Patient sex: M
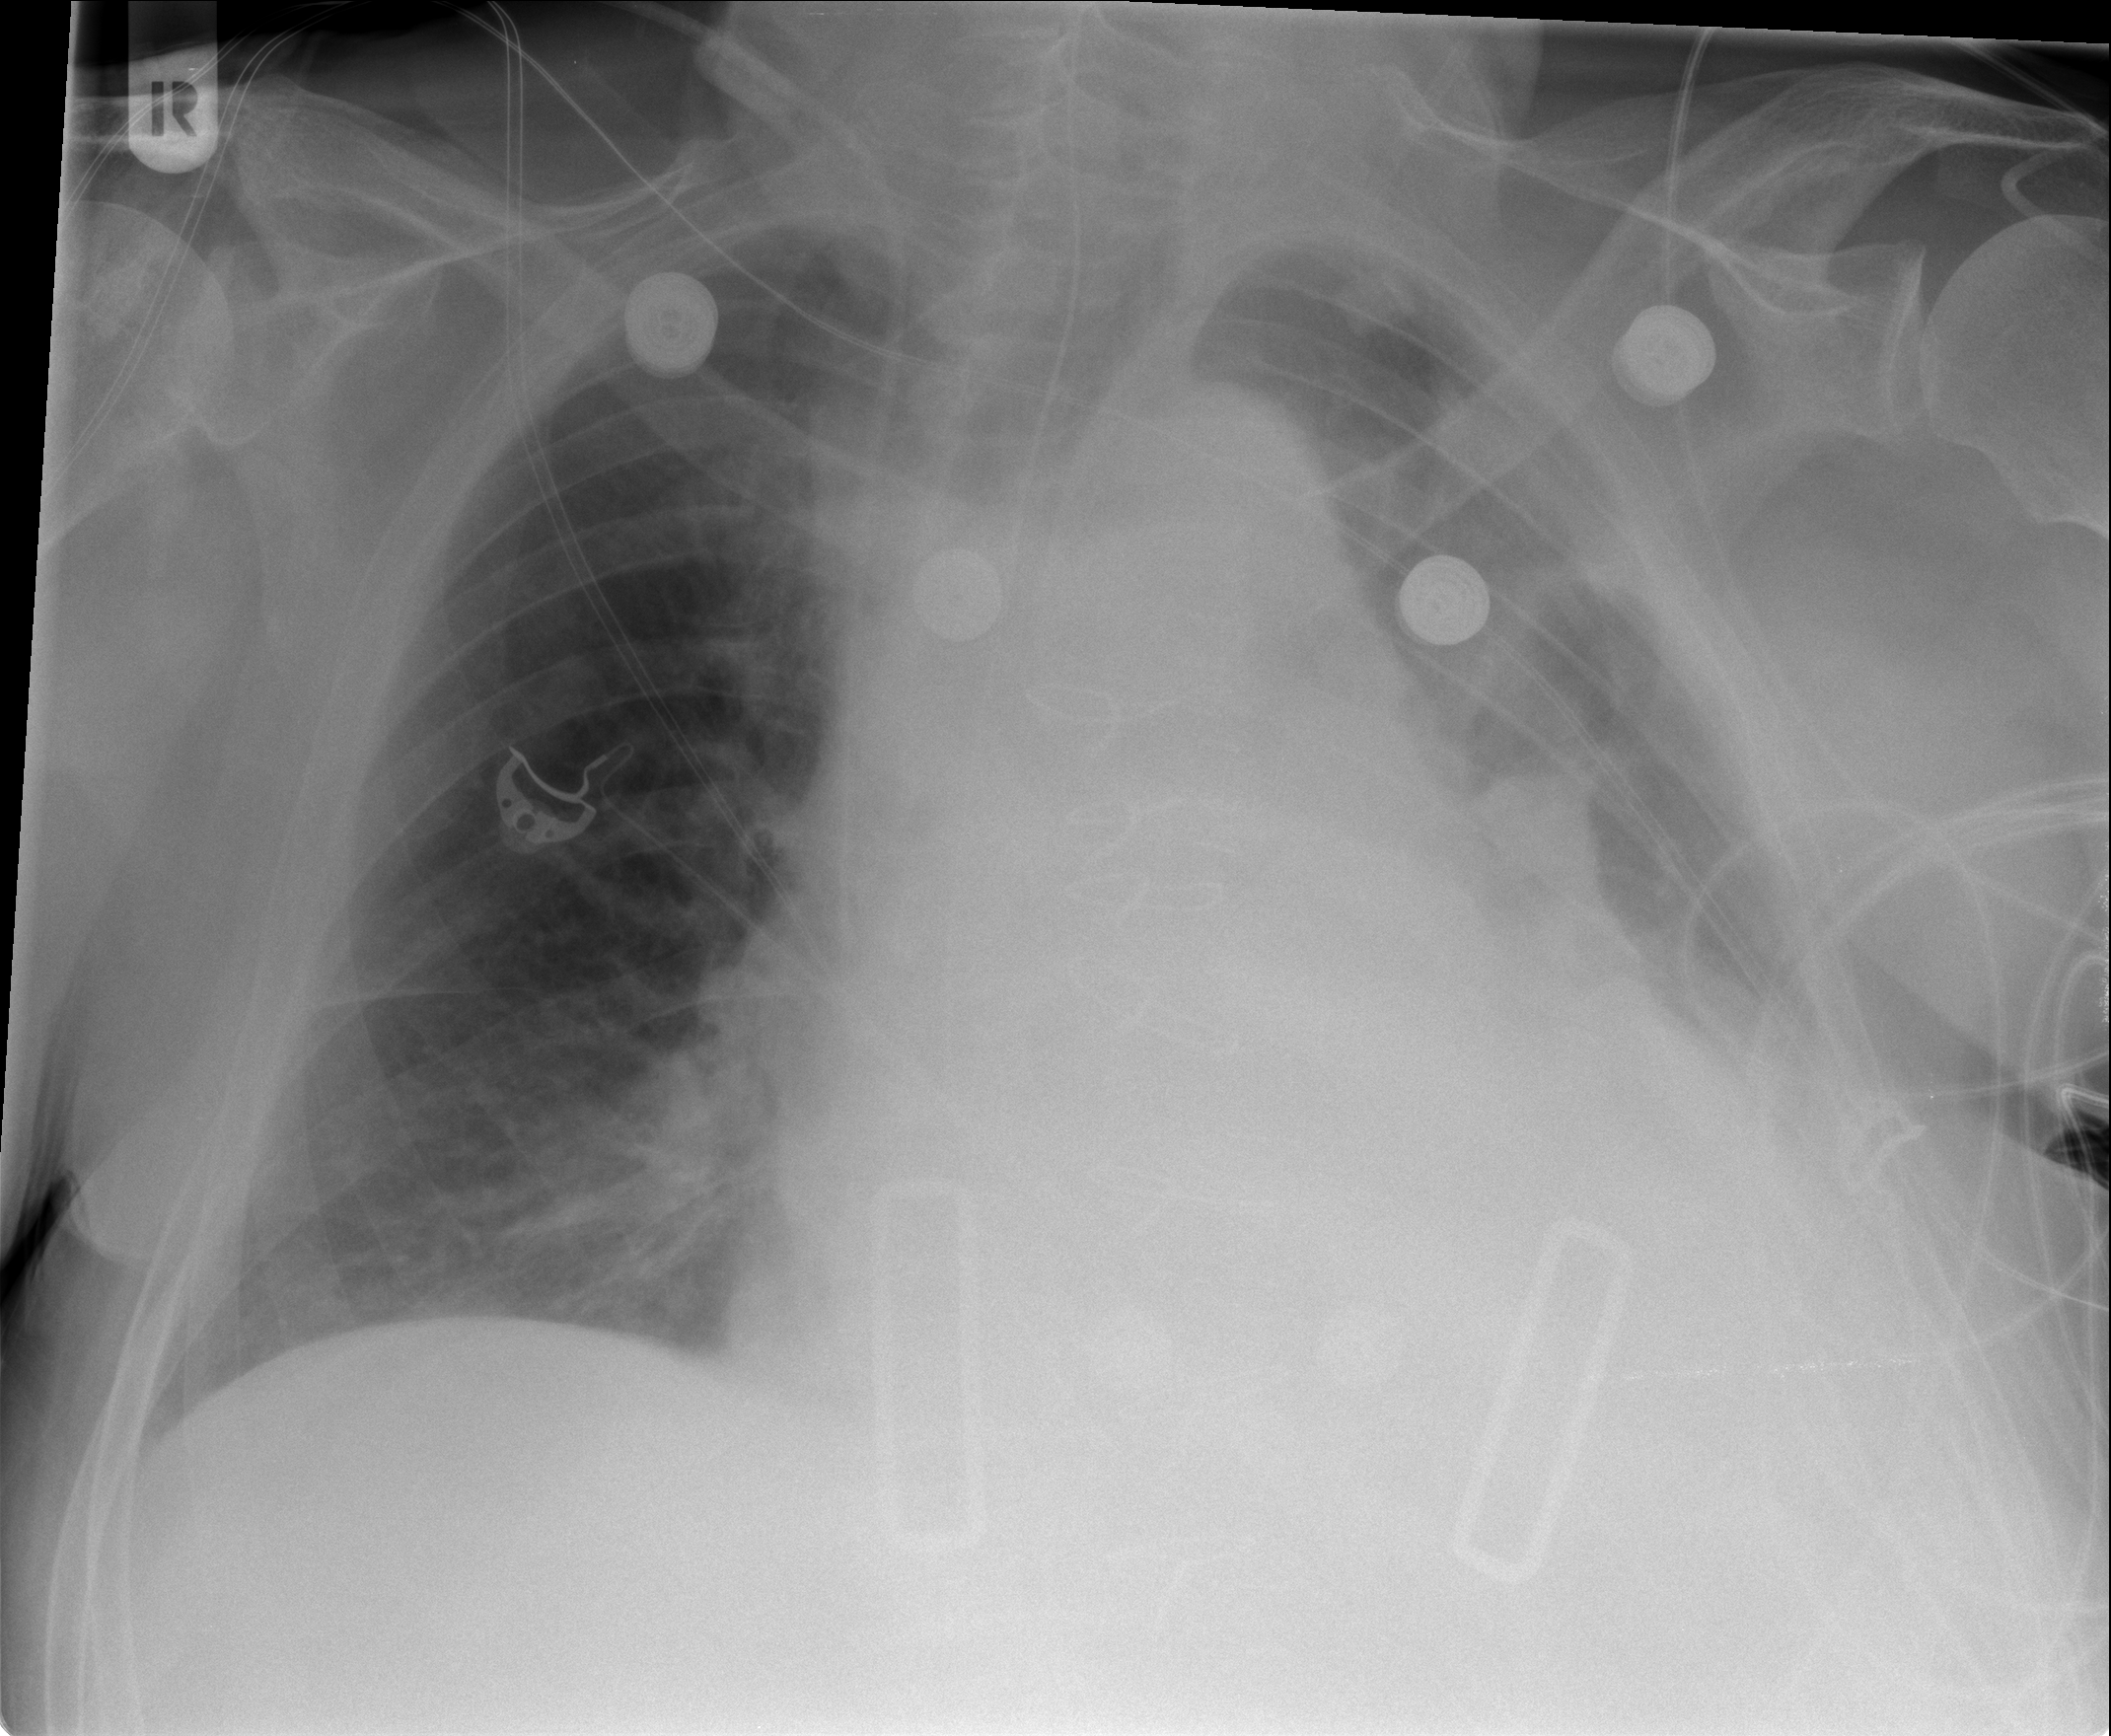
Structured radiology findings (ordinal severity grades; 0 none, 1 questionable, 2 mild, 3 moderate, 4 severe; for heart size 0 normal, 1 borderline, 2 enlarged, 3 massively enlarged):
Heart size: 2
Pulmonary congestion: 0
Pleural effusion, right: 0
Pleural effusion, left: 2
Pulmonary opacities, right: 0
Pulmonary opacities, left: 0
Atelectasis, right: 0
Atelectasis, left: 2